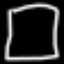
Label: square